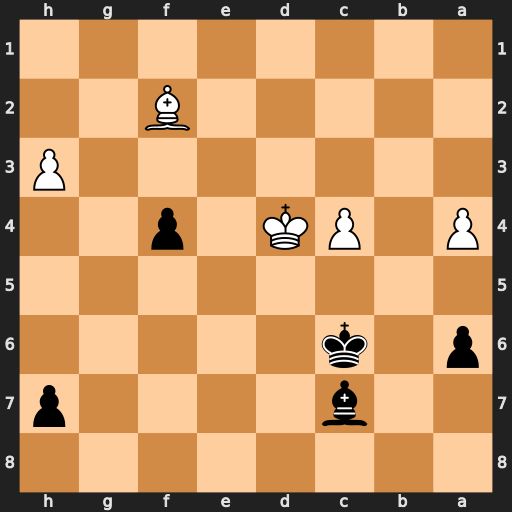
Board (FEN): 8/2b4p/p1k5/8/P1PK1p2/7P/5B2/8
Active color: b
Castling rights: -
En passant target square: -
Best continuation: Bb6+ c5 Bxc5+ Ke4 Bxf2